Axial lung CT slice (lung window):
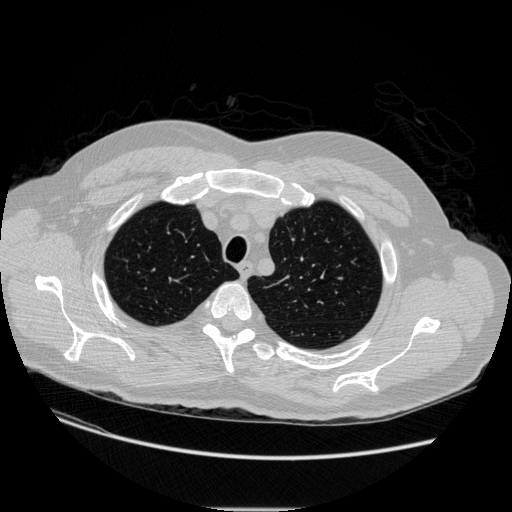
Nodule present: no